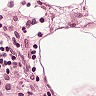
Metastatic tissue present: no